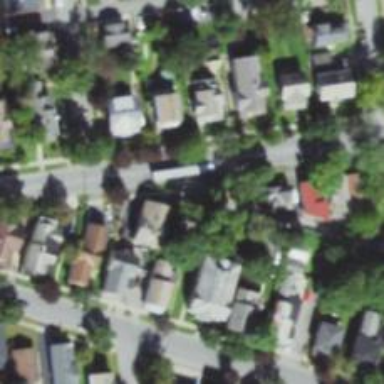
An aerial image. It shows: Alleyway designated as service road.